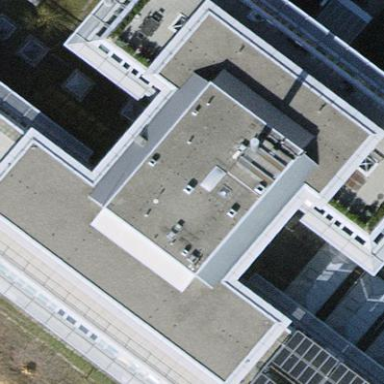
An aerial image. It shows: Commercial building.